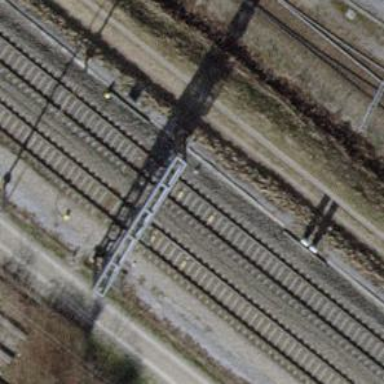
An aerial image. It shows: Railway signal.